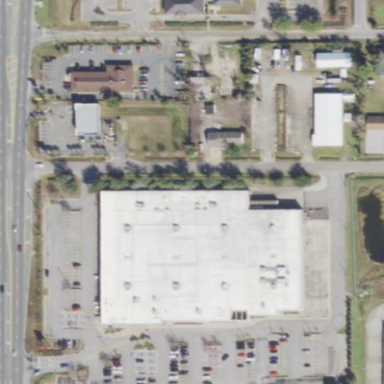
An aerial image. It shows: Department store building.